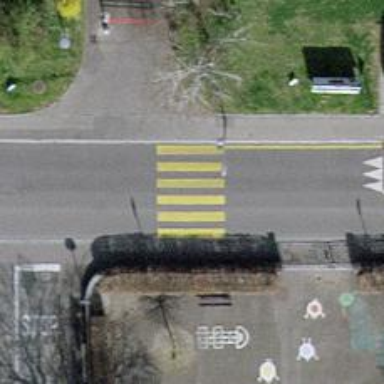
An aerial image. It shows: Tertiary road with asphalt surface. There are sidewalks on both sides and traffic calming table.